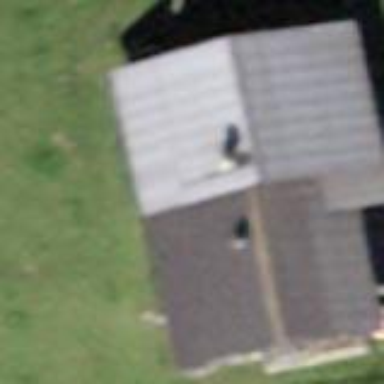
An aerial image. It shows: Building with gabled grey roof.